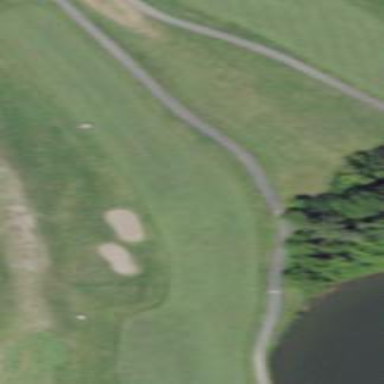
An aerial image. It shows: Grassy area designated as golf fairway.